Question: I have a IKImageBrowserView embedded inside an NSScrollView.
I'm trying achieve scroll bars like those we can see in Lion or other apps like Sparrow and Reeder. I would like my scroll bars to go over the content.
So fare the only problem I have is that the content goes over the scroll bar instead of going under.
I know that I can play with the '-tile' methode of the NSScrollView to arrange the different pieces but I don't know how I can use it to my purpose.
: This is the code in my '-tile' :
'''
- (void)tile
{
[super tile];
// We move the scroll to be just below the scrollView
NSScroller *verticalScroller = [self verticalScroller];
NSRect verticalScrollerFrame = [verticalScroller frame];
verticalScrollerFrame.origin.x -= 117.0;
[verticalScroller setFrame:verticalScrollerFrame];
// We expand the scrollview to embrace the whole window
NSRect scrollViewFrame = [self frame];
scrollViewFrame.size.width = 655.0;
[self setFrame:scrollViewFrame];
}
'''
Here is what it looks like:

Does anyone know why the content the scroll bars go under the content view? Or have an example?
I've already looked at this topic : <URL> and a lot of others without finding an answer.
Thanks for your help!
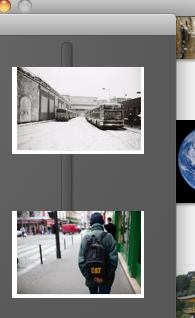
Answer: Ok I think I found the problem.
'''
NSRect scrollViewFrame = [self frame];
scrollViewFrame.size.width = 655.0;
[self setFrame:scrollViewFrame];
'''
In this block I'm using '[self frame]' to get the NSClipView contentFrame instead of '[[self contentView] frame]'.
It should look like this.
'''
NSRect scrollViewFrame = [[self contentView] frame];
scrollViewFrame.size.width = 655.0;
[[self contentView] setFrame:scrollViewFrame];
'''
I havn't tried it yet but I pretty sure this is the problem.